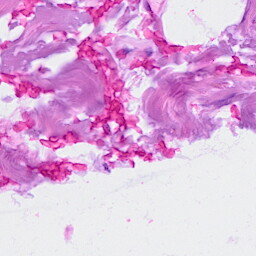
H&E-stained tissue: Breast